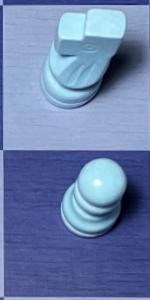
Label: Pawn_White